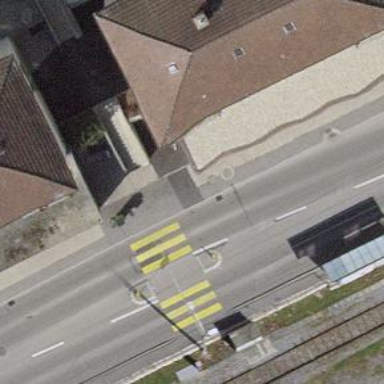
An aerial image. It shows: Bus stop with platform for public transport.